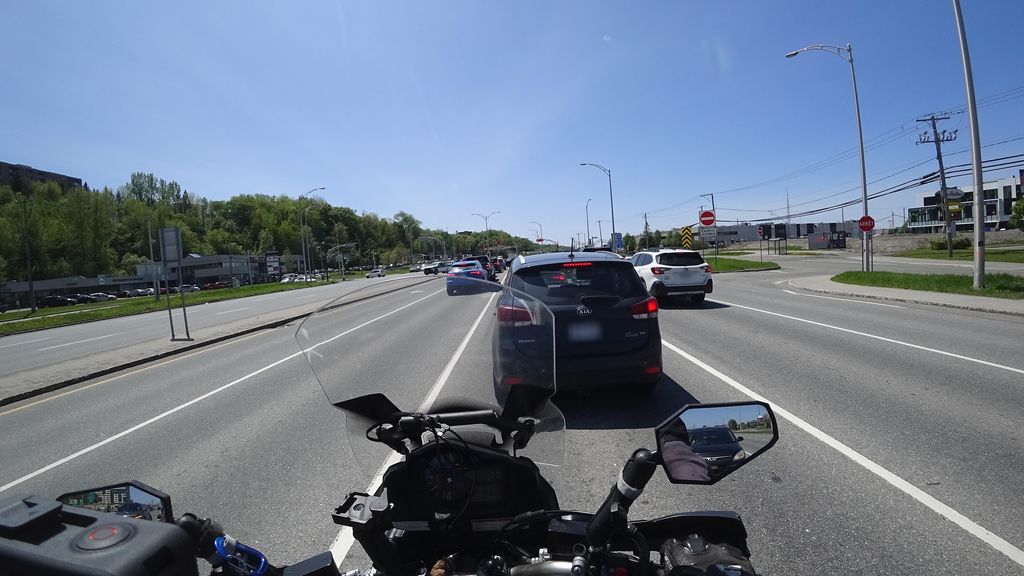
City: quebec_city